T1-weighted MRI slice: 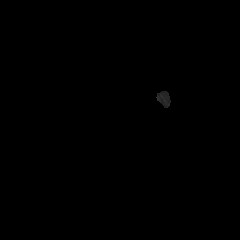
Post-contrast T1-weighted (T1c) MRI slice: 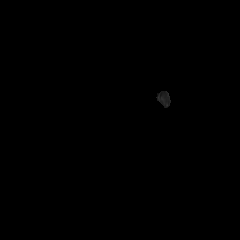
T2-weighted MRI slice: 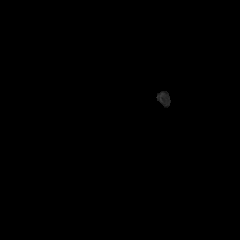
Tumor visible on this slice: no